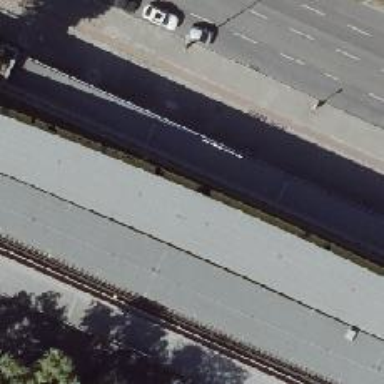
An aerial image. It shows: Stop position for public transport at railway stop.